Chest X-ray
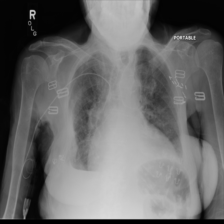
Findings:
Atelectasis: negative
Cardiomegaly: negative
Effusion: positive
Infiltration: negative
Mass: negative
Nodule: negative
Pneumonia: negative
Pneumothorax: negative
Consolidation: negative
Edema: negative
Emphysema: negative
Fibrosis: negative
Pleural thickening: negative
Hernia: negative